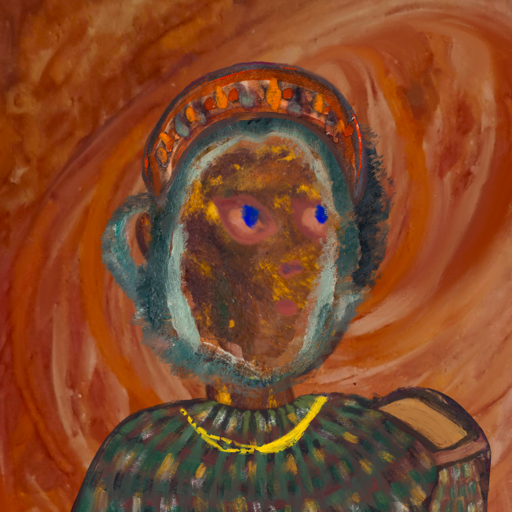
Background: Pious_Lady, Head And Neck Side: Comrade, Face Side: Mother_And_Son_Mother, Bust: After_Raid, Hair Side: Boggyland, Head Accessory: Hypocrite, Second Necklace: Blank, Necklace: Irani_1, Baby: Blank